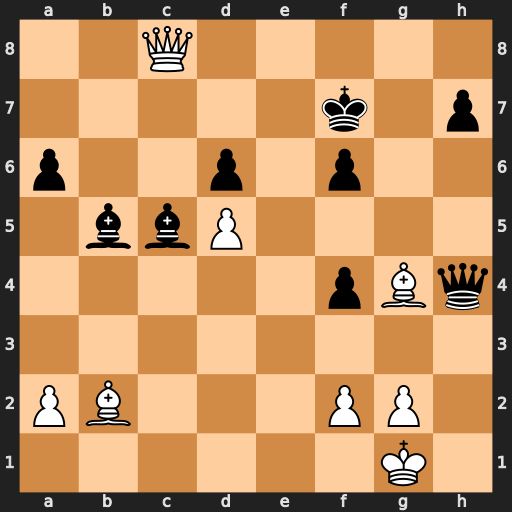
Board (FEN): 2Q5/5k1p/p2p1p2/1bbP4/5pBq/8/PB3PP1/6K1
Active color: w
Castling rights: -
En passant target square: -
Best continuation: Be6+ Kg7 Qg8+ Kh6 Qf8+